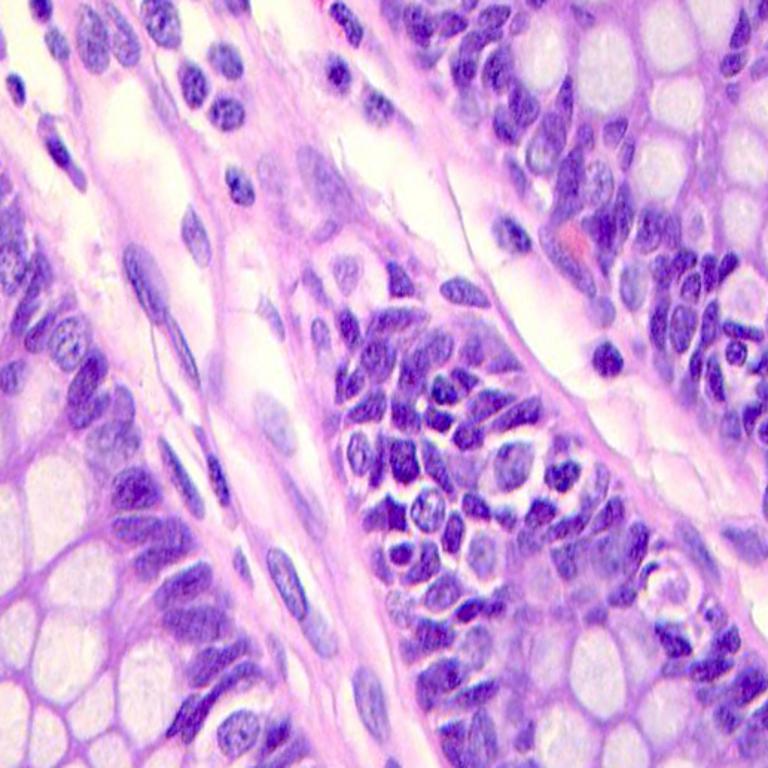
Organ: colon
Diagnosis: benign